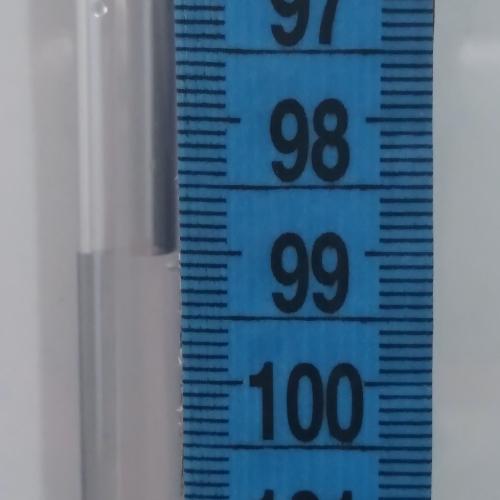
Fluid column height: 99.0 cm